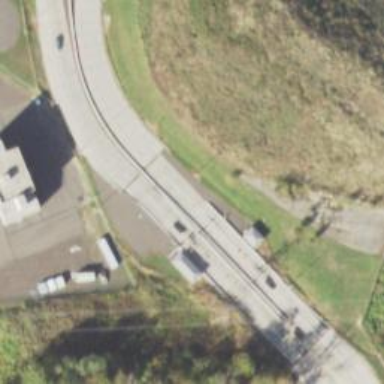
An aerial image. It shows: Toll gantry on the road.